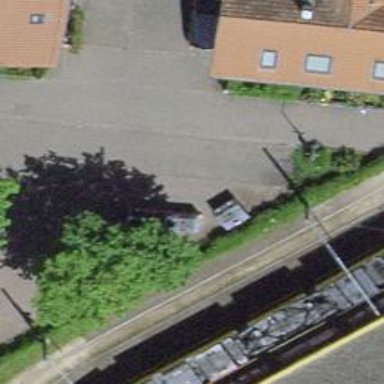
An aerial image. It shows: Recycling container at amenity designated for recycling.